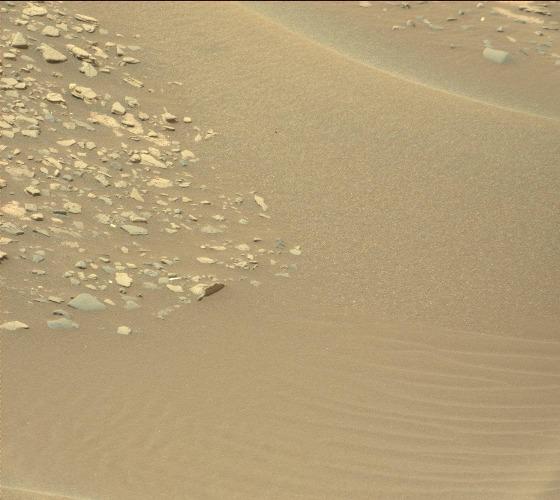
Terrain classes present: Gravel / Sand / Soil, Rock